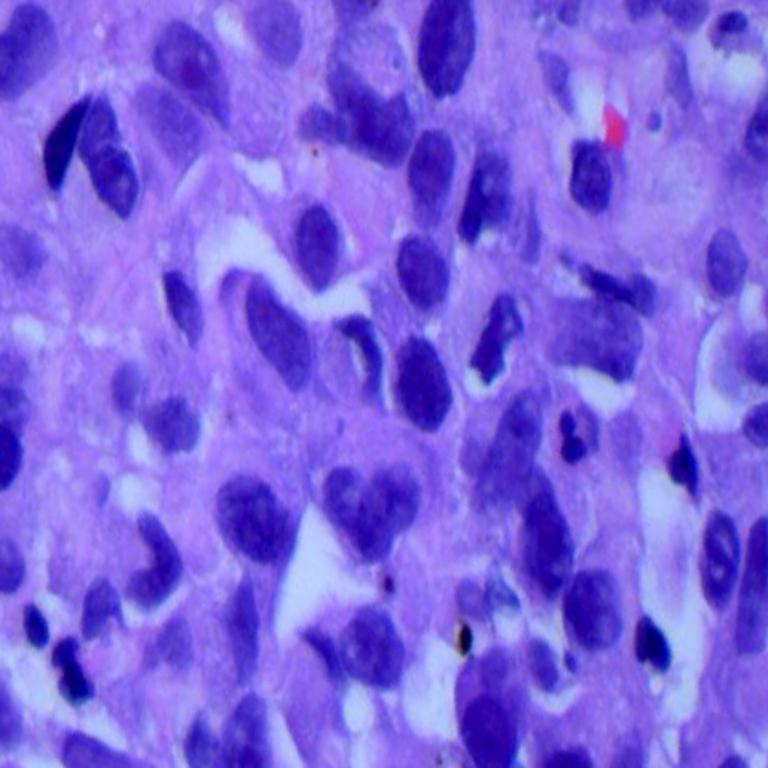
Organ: lung
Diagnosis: adenocarcinomas